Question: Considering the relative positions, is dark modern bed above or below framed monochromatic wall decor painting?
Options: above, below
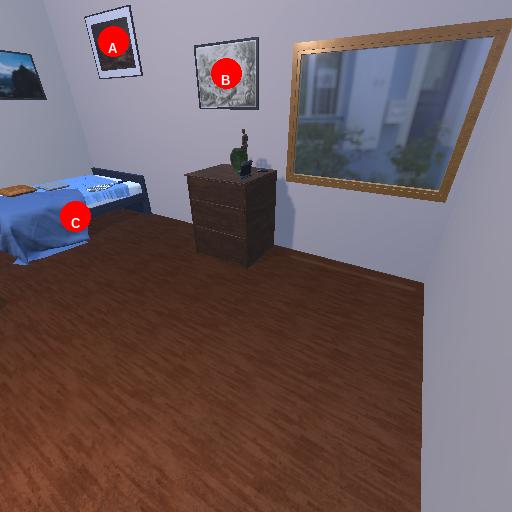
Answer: above